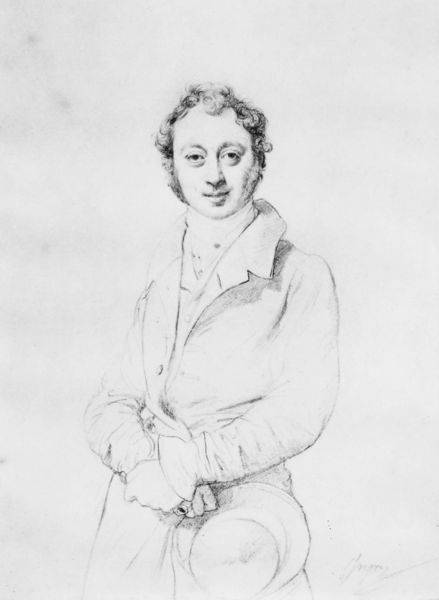
Titel: Der Archäologe Desire-Raoul Rochette, genannt Raoul-Rochette
Künstler: Jean-Auguste-Dominque Ingres
Institution: Wien, Albertina
Schlagwörter: kopf, mann, weiß, elegant, hut, mund, nase, schwarz, skizze, stirn, zeichnung, blick, gürtel, hemd, jacke, arme, augen, falten, gesicht, kragen, herr, hände, portrait, porträt, haare, mantel, frontal, lippen, lochen, locken, lächeln, kette, knöpfe, tränensäcke, lächelnd, ring, schwarzweiß, koteletten, fürst, verschränkt, naturalistisch, siegelring, geischt, mend, augenbraune, 1800, verschränkrt